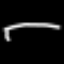
Label: line